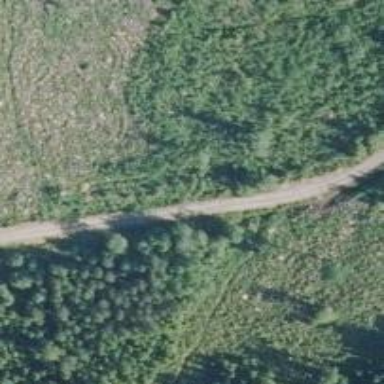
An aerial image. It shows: Unclassified road.